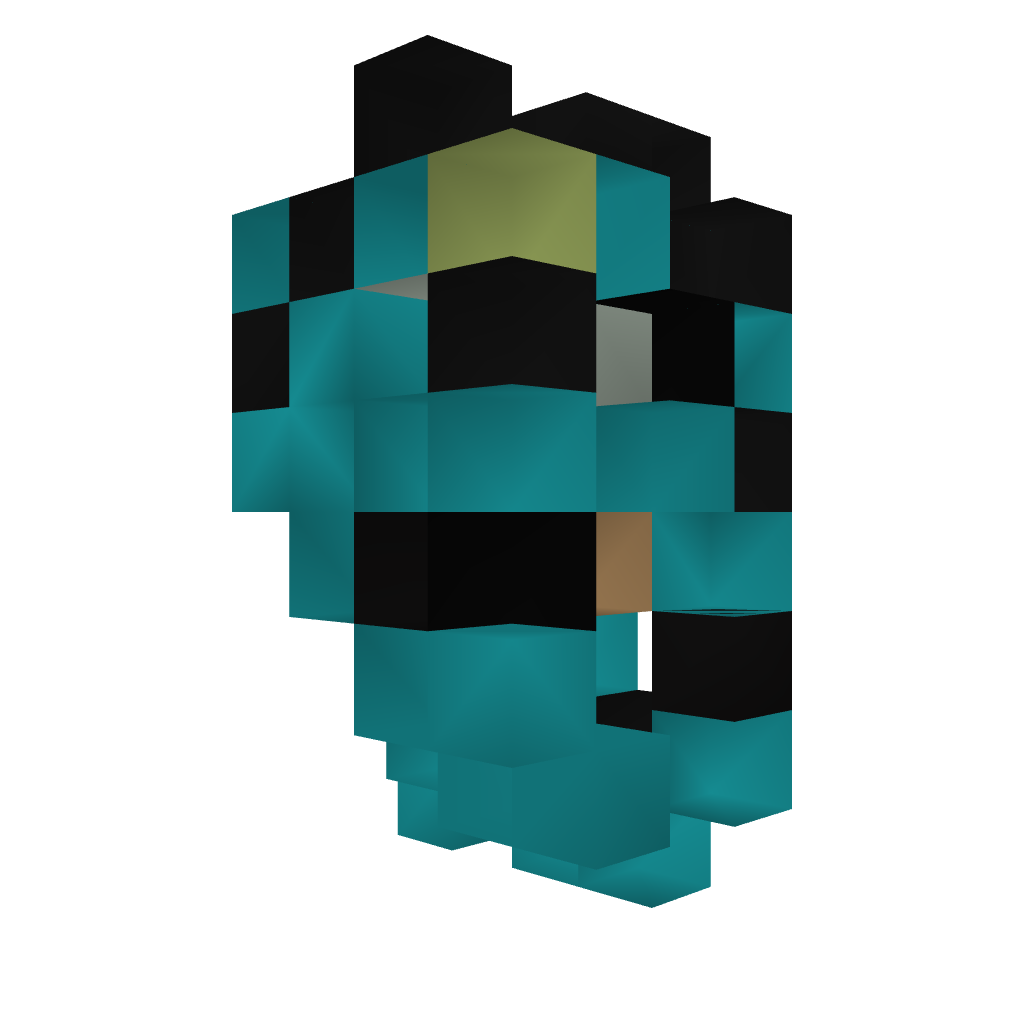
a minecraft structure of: Buttonless Blaze Grinder v2_0